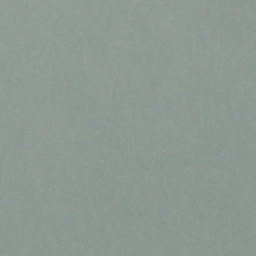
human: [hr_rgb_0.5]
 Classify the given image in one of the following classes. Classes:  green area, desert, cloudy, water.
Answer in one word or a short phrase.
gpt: cloudy